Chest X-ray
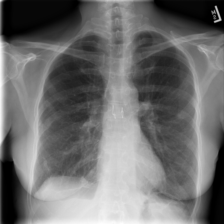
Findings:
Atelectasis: negative
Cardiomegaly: negative
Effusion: negative
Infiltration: negative
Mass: negative
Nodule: negative
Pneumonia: negative
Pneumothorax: negative
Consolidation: negative
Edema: negative
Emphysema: negative
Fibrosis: negative
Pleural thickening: negative
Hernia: negative